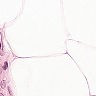
Metastatic tissue present: no